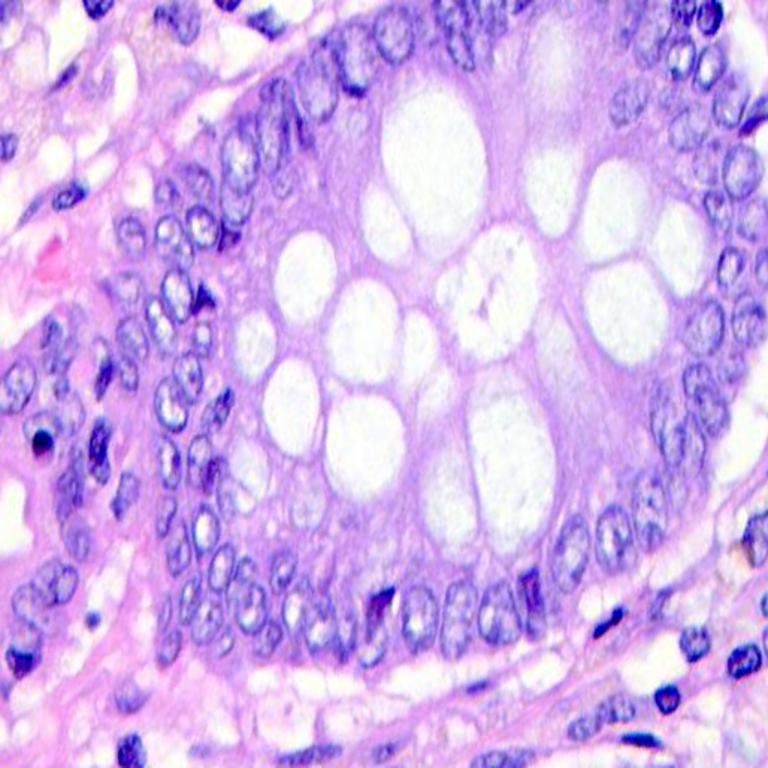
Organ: colon
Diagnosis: benign